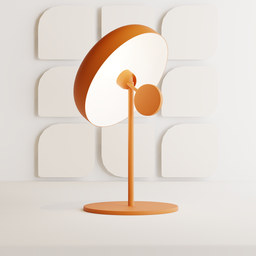
Label: lighting